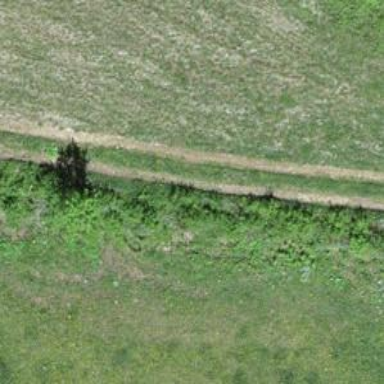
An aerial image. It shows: Hedge acting as barrier.